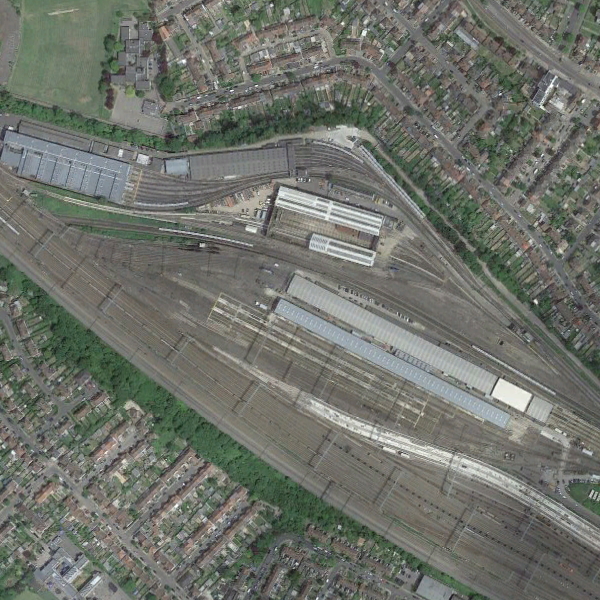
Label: RailwayStation